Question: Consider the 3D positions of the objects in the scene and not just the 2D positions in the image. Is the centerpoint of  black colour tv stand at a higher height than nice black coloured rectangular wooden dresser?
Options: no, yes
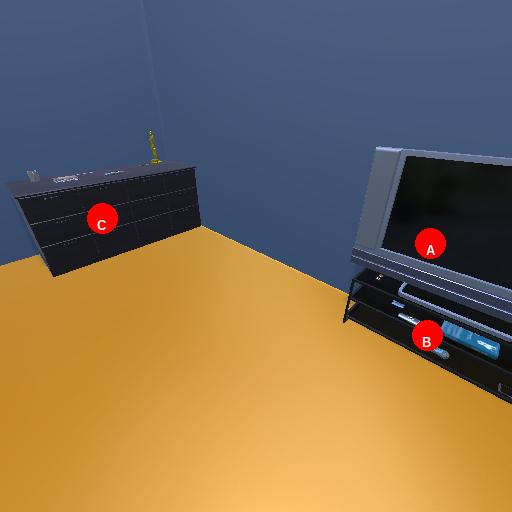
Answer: no